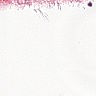
Metastatic tissue present: no